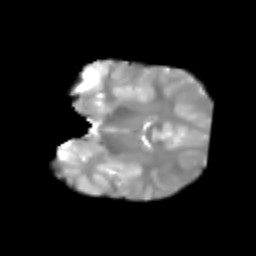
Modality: T2w
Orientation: coronal
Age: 6
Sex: female
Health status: healthy